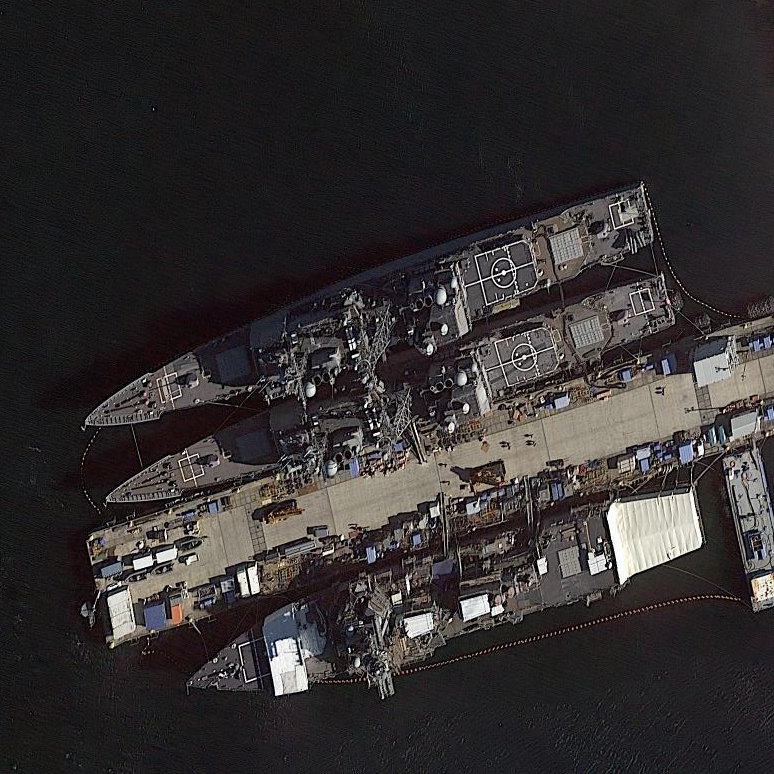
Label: cruiser